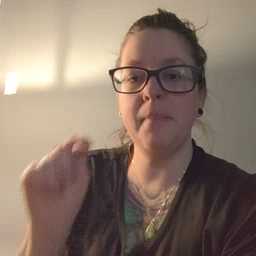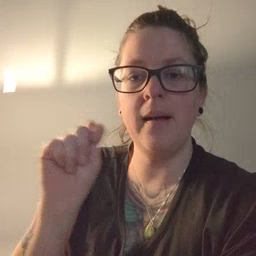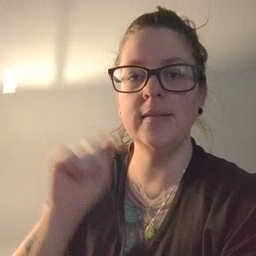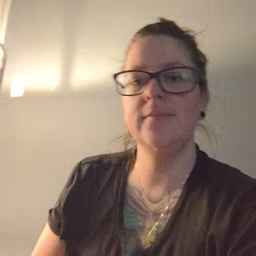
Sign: potty